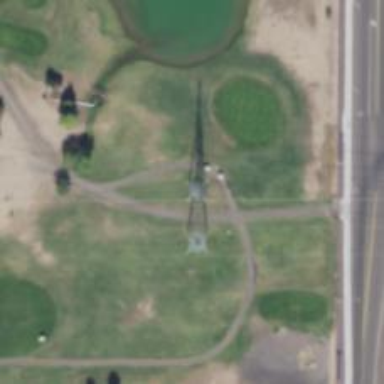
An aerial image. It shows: Power tower.